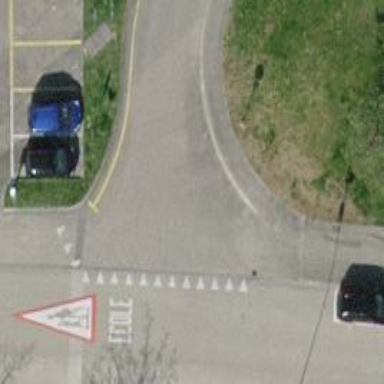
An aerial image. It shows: Unmarked crossing on the road.